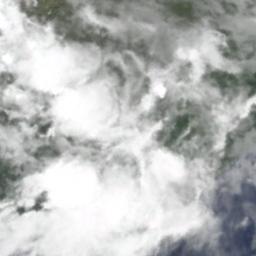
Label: cloud